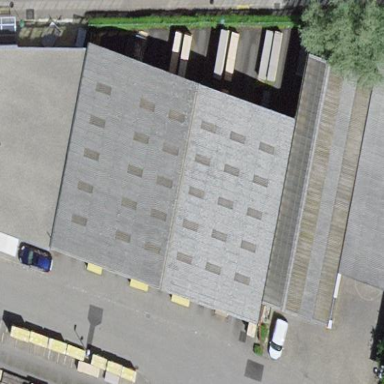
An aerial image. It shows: Industrial building.